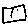
Label: square